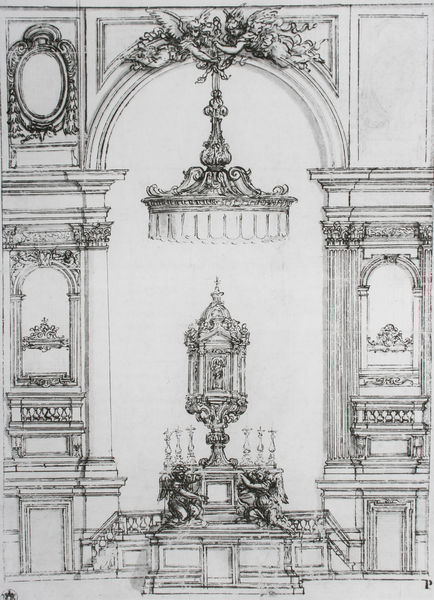
Titel: Entwurf für den Chor von S. Lorenzo in Damaso, Rom
Künstler: Pietro da Cortona
Standort: Berlin
Institution: Kunstbibliothek
Schlagwörter: flügel, kämpfer, fenster, grau, hell, lampe, schwarz, skizze, säulen, weiss, zeichnung, zimmer, schloss, ornament, wand, architektur, barock, rahmen, bild, innenraum, spiegel, kirche, klassizismus, girlande, rokoko, oval, engel, putto, balkon, relief, bilder, bogen, italien, studie, graphik, linien, empore, pilaster, rand, saal, figuren, rundbogen, treppe, treppen, kartusche, dekor, verzierung, kerzen, kronleuchter, leuchter, lüster, stuck, aufgang, geländer, stufen, podest, tor, bögen, wei, eingang, nische, arkade, medaillon, kreuz, torbogen, balustrade, druck, schwarz-weiß, radierung, stich, entwurf, altar, arkaden, kapitell, intarsien, girlanden, sims, kerzenständer, kerzenhalter, kerzenleuchter, gesims, skulpturen, statuen, kanzel, grab, gräber, altarraum, hostie, monstranz, kapelle, baldachin, plan, konche, konsole, pokal, putten, korinthisch, putti, sakral, innenarchitektur, rosetten, aufriss, supraporte, baluster, tabernakel, wandverkleidung, aufris, reliquienschrein, altarretabel, wandgestaltung, grabmäler, bofen, zeichnunng, e, monsranz, paldachin, kein bild zu sehen